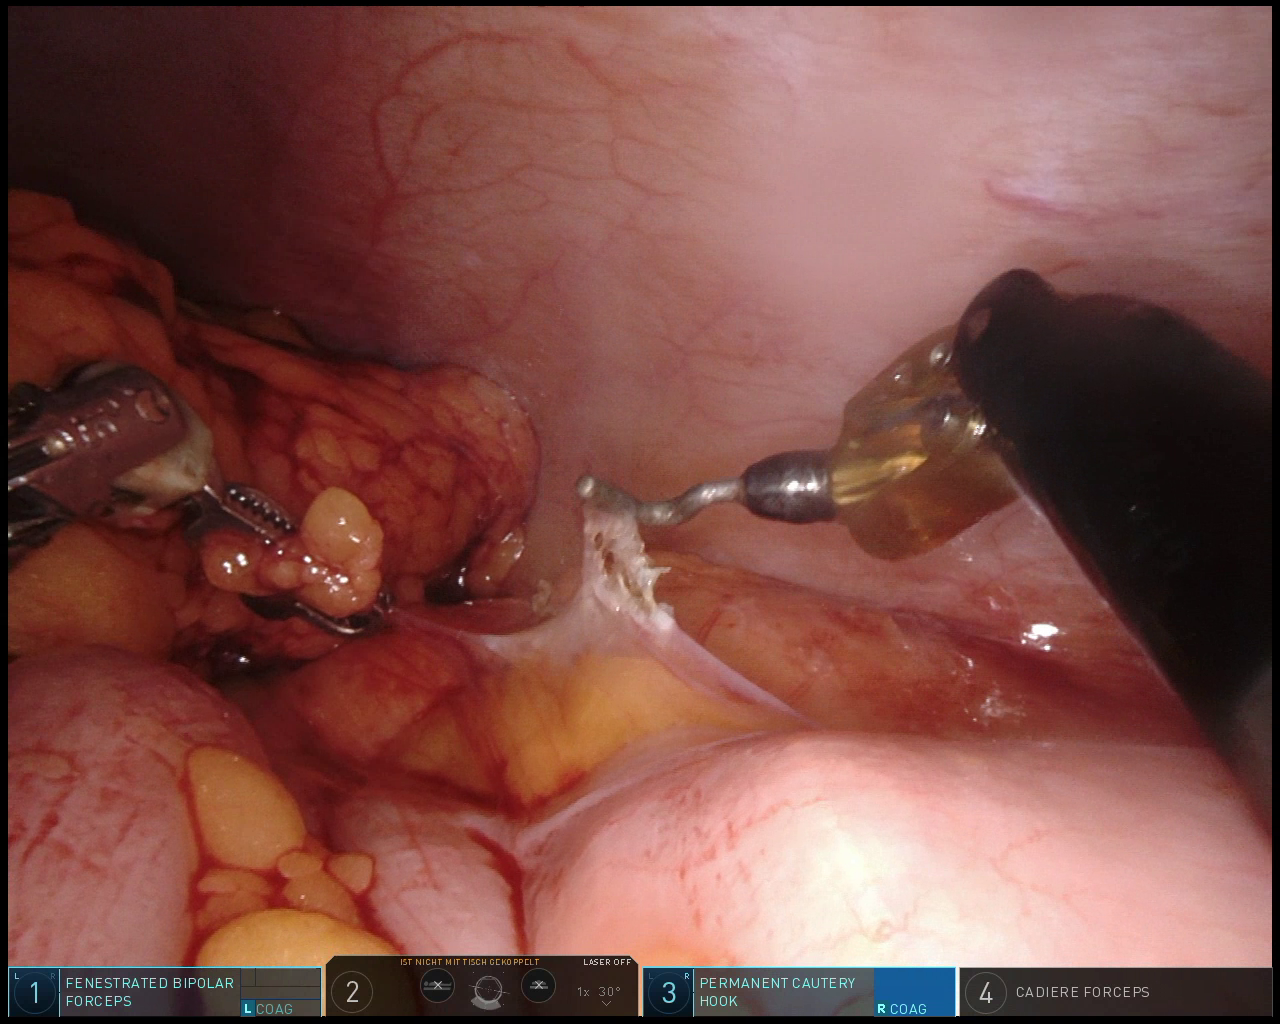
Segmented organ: abdominal_wall
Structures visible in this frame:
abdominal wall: yes
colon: yes
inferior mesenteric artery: no
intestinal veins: no
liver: no
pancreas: no
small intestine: no
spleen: no
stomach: no
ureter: no
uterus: no
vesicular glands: no